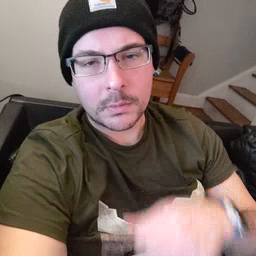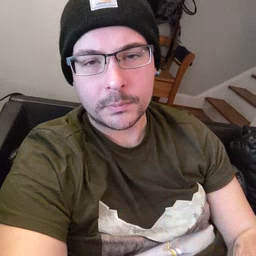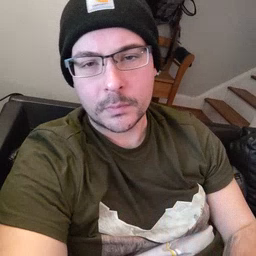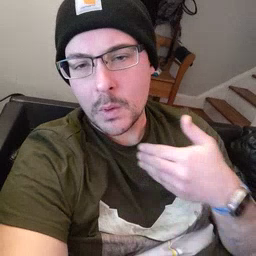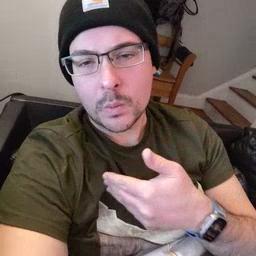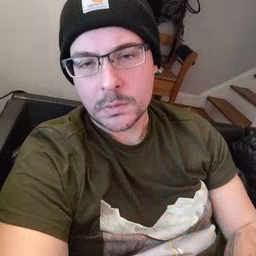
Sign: close